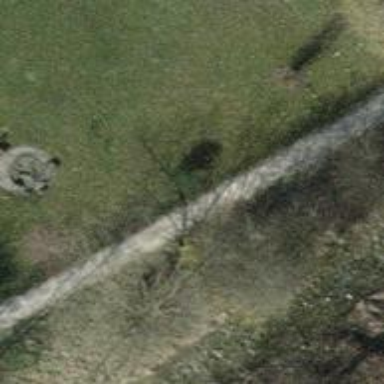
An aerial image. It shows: Unpaved footway.